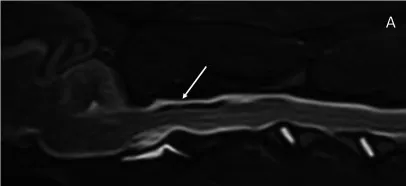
Magnetic resonance images of the reported case. Sagittal STIR ,. The arrows point out the subarachnoid space, which is heterogeneous in all sequences, showing mixed signal intensity on STIR.
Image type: radiology (mri)